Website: macys
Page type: receipt
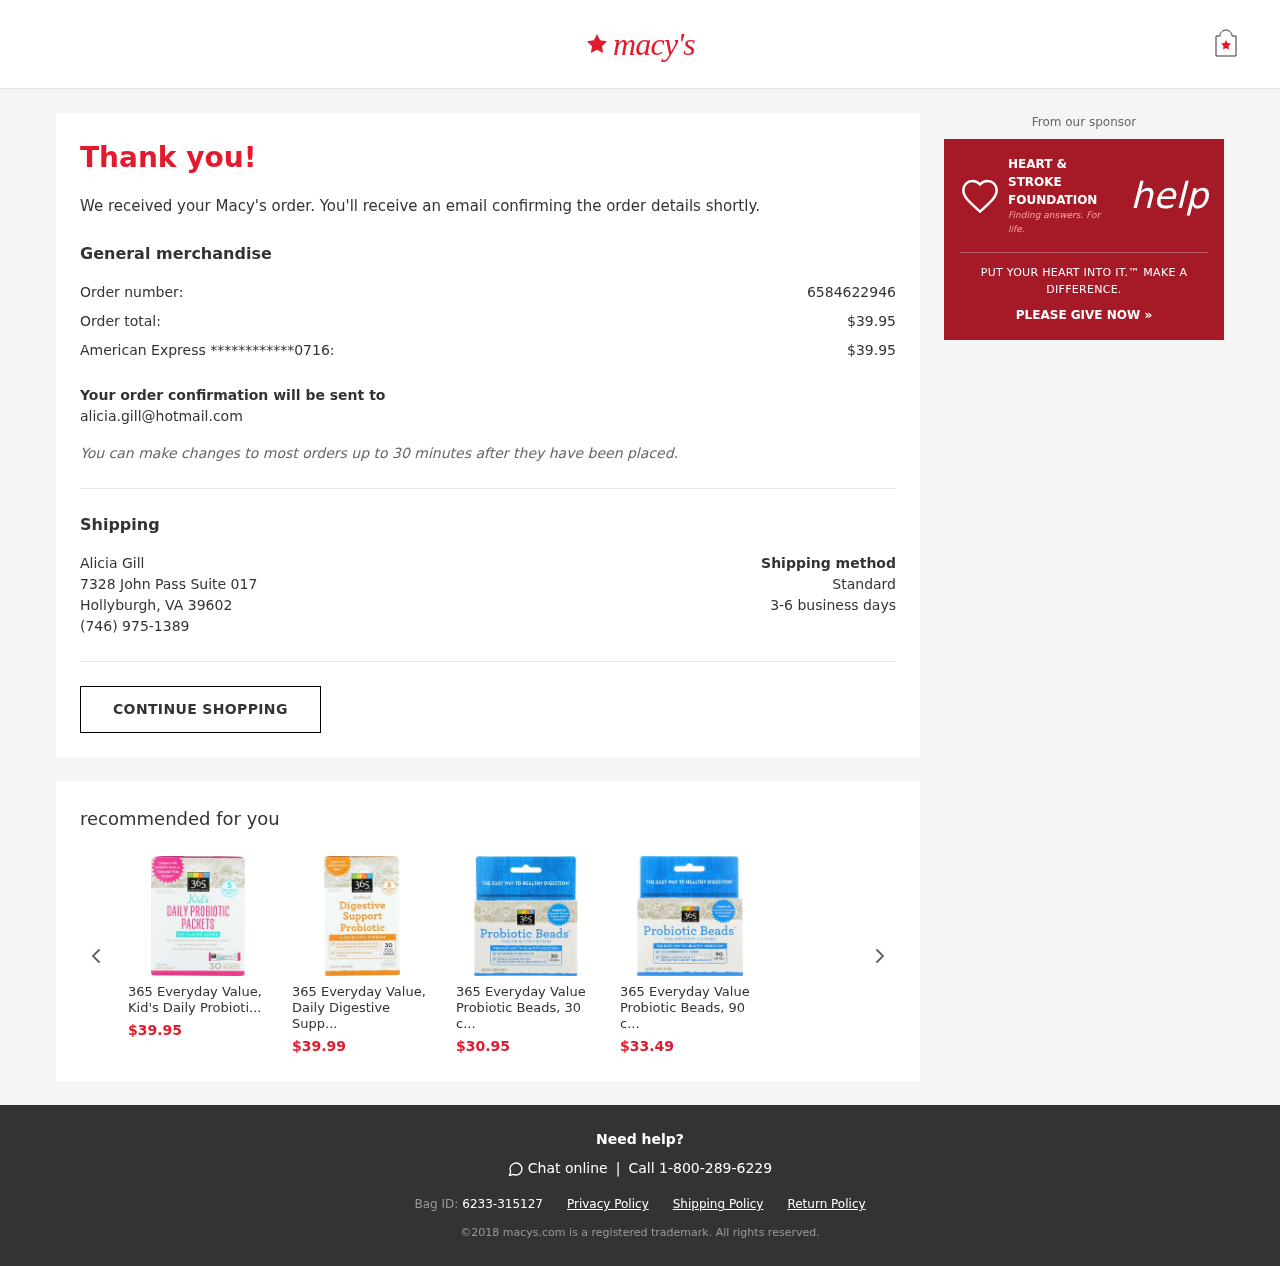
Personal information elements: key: PII_CARD_LAST4
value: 0716
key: PII_CARD_TYPE
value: American Express
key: PII_CITY_STATE_ZIP
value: Hollyburgh, VA 39602
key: PII_EMAIL
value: alicia.gill@hotmail.com
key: PII_FULLNAME
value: Alicia Gill
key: PII_PHONE
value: (746) 975-1389
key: PII_STREET
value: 7328 John Pass Suite 017
Product elements: key: PRODUCT1_PRICE
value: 39.95
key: PRODUCT1_NAME
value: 365 Everyday Value, Kid's Daily Probioti...
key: PRODUCT2_NAME
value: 365 Everyday Value, Daily Digestive Supp...
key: PRODUCT2_PRICE
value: $39.99
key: PRODUCT3_NAME
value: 365 Everyday Value Probiotic Beads, 30 c...
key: PRODUCT3_PRICE
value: $30.95
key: PRODUCT4_NAME
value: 365 Everyday Value Probiotic Beads, 90 c...
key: PRODUCT4_PRICE
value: $33.49
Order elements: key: ORDER_ID
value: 6584622946
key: ORDER_TOTAL
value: $39.95
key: ORDER_CARD_CHARGE
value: $39.95